Question: I need to display health topics from medline. I am using xml2json to translate it but I cannot figure out how to display what i need. I am getting a not defined message but I am not sure why? I created a plunker and I am attaching a photo of what i need displayed. Basically it is just the title and links if available.
<URL>
'''
Error: topics is not defined
'''
code
'''
app.factory('medlineFactory',function($http){
var factory = [];
factory.getHealthTopics = function(){
return $http.get("healthTopics.xml");
}
return factory;
});
app.controller('healthTopics',function($scope,medlineFactory){
$scope.healthTopics = [];
loadHealthTopics();
function loadHealthTopics(){
medlineFactory.getHealthTopics().success(function(data){
allTopics = x2js.xml_str2json(data);
console.log(allTopics.health-topics.health-topic);
$scope.healthTopics =allTopics.health-topics.health-topic;
});
}
});
'''

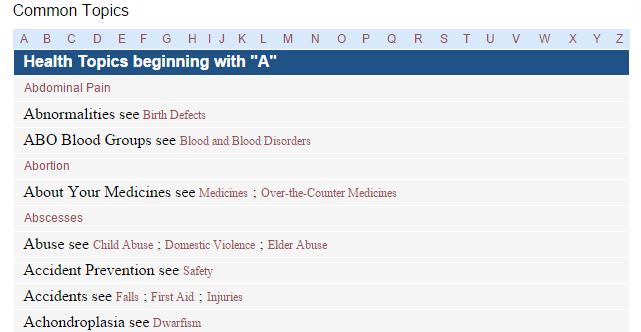
Answer: I can advise you to use more info here <URL>
Please see working demo here : <URL>
'''
var app = angular.module('plunker', []);
app.controller('MainCtrl', function($scope, $http) {
$scope.xml = '';
$scope.dom = {};
$http.get('sample.xml').then(function(response) {
$scope.xml = response.data
var x2js = new X2JS();
$scope.dom = x2js.xml_str2json($scope.xml);
$scope.topics = $scope.dom['health-topics']
})
});
'''